Field crop: maize
Growth stage: 2
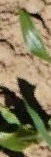
Species: maize